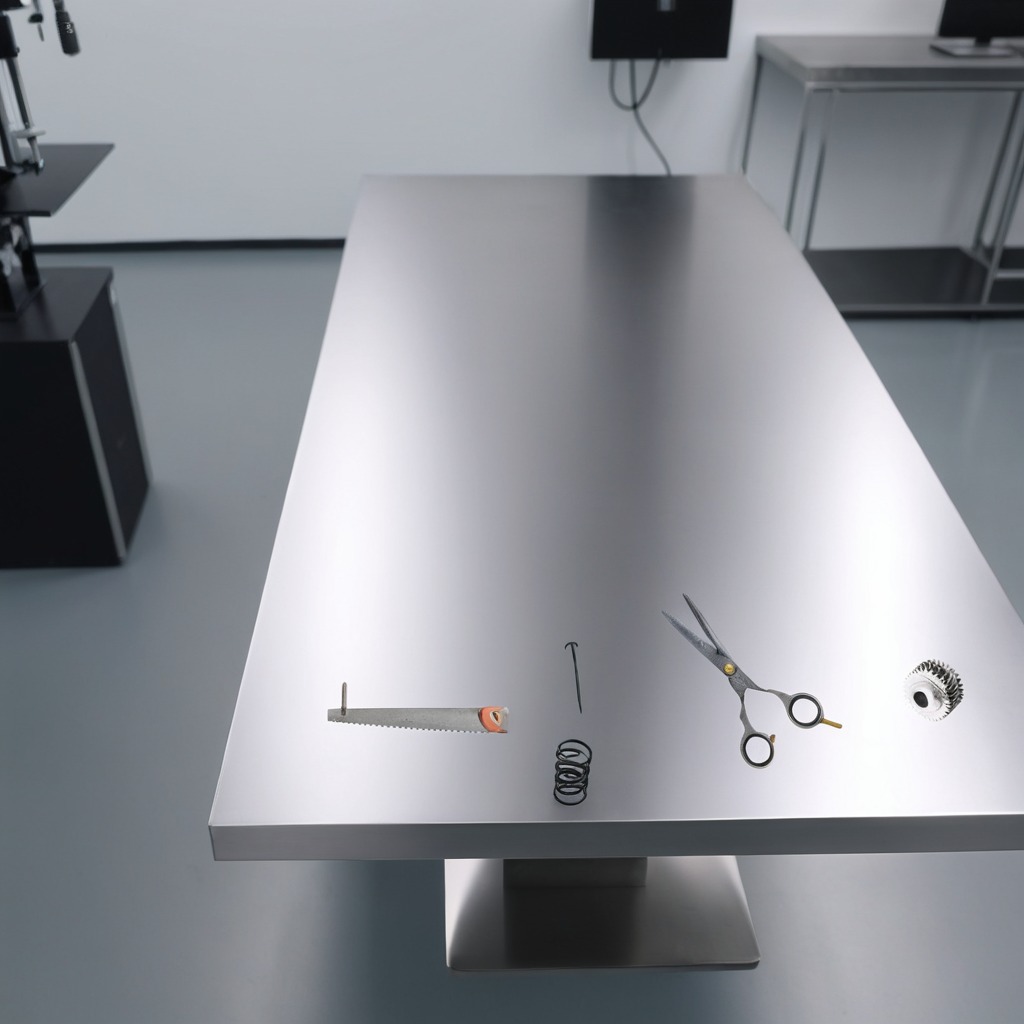
A steel gear with teeth, an iron nail, a coiled metal spring, a handheld metal saw, and a pair of scissors are lying on the stainless steel table.